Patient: sex M, age 85
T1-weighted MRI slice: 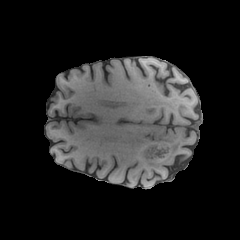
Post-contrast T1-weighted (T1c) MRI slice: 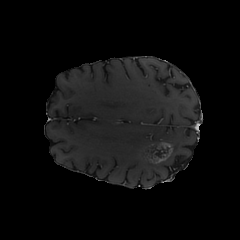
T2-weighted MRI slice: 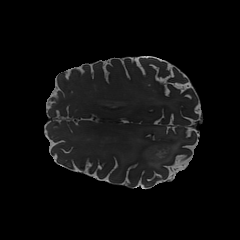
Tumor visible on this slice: yes
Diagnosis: Glioblastoma, IDH-wildtype
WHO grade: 4